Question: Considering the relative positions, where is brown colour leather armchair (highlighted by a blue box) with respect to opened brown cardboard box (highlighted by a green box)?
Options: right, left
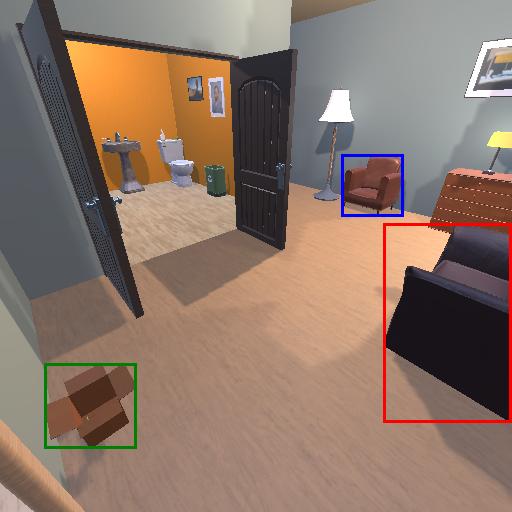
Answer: right